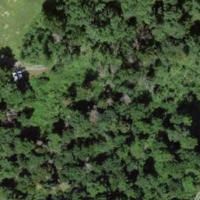
EUNIS habitat code: 43
Species observed at this site:
Tanacetum vulgare
Atropa belladonna